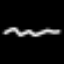
Label: squiggle